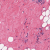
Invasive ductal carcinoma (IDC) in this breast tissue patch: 0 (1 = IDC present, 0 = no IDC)